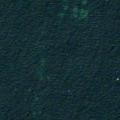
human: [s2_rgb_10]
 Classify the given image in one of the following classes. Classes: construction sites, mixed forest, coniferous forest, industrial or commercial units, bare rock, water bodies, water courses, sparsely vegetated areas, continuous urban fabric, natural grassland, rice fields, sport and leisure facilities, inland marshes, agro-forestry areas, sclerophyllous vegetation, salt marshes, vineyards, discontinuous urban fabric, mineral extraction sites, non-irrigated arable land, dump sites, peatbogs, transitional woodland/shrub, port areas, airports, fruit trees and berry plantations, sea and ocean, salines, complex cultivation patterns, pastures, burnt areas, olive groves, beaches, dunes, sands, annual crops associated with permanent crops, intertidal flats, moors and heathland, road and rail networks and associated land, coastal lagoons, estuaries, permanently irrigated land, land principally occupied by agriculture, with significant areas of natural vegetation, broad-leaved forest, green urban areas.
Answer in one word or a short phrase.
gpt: sea and ocean